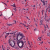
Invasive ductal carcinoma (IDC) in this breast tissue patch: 1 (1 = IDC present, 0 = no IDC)